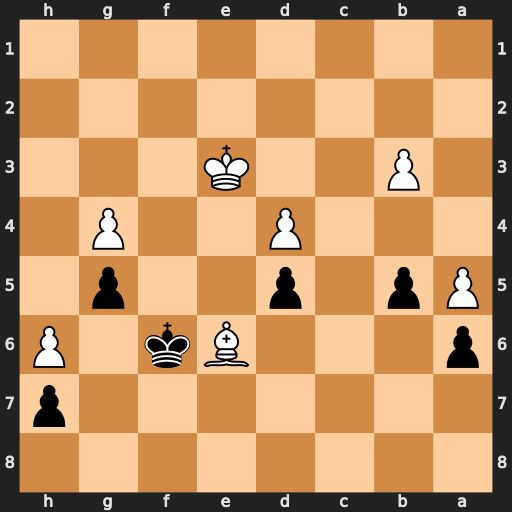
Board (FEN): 8/7p/p3Bk1P/Pp1p2p1/3P2P1/1P2K3/8/8
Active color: b
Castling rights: -
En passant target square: -
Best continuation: Kxe6 Kd3 b4